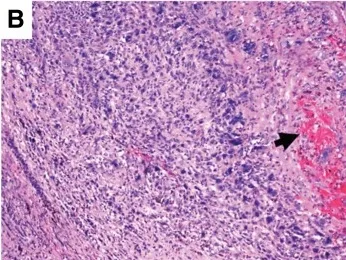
H&E-stained sections of UCOGC. (B) Central hemorrhage and necrosis give the appearance of a condensation of hyperchromatic nuclei toward the periphery of the nodule, 100x.
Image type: pathology (h&e)